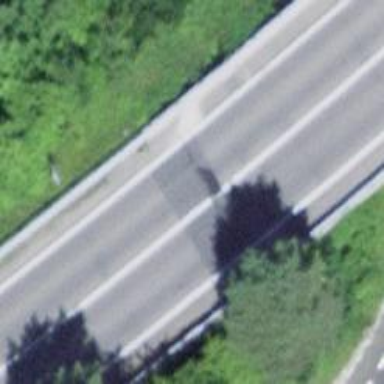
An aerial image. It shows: Trunk road bridge.